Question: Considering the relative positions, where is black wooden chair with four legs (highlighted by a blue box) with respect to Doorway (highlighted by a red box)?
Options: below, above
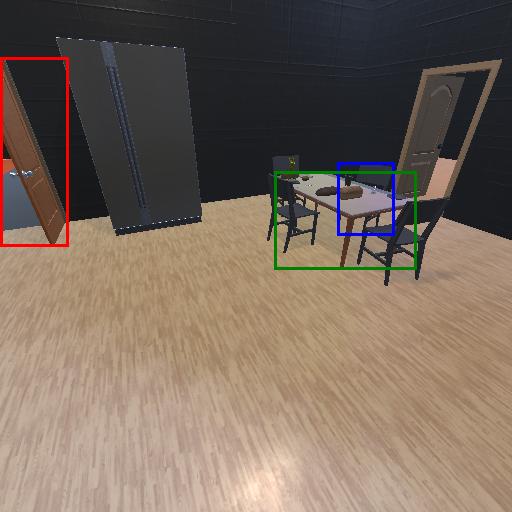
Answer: below